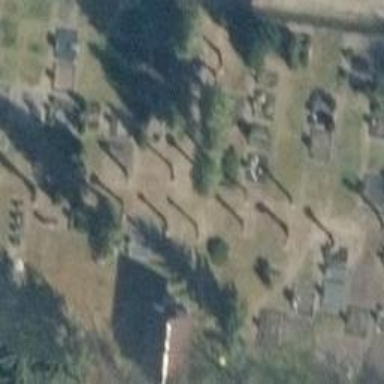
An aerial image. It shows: Cemetery.